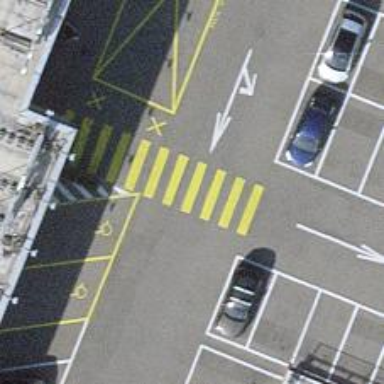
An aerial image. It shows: Marked zebra crossing with visible markings.